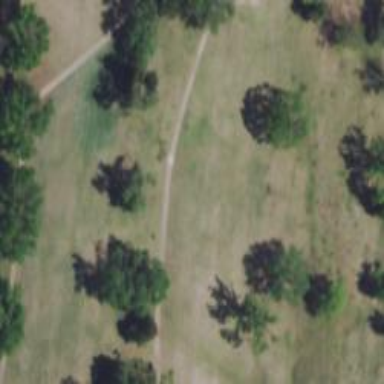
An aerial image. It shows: Golf hole.